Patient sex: F
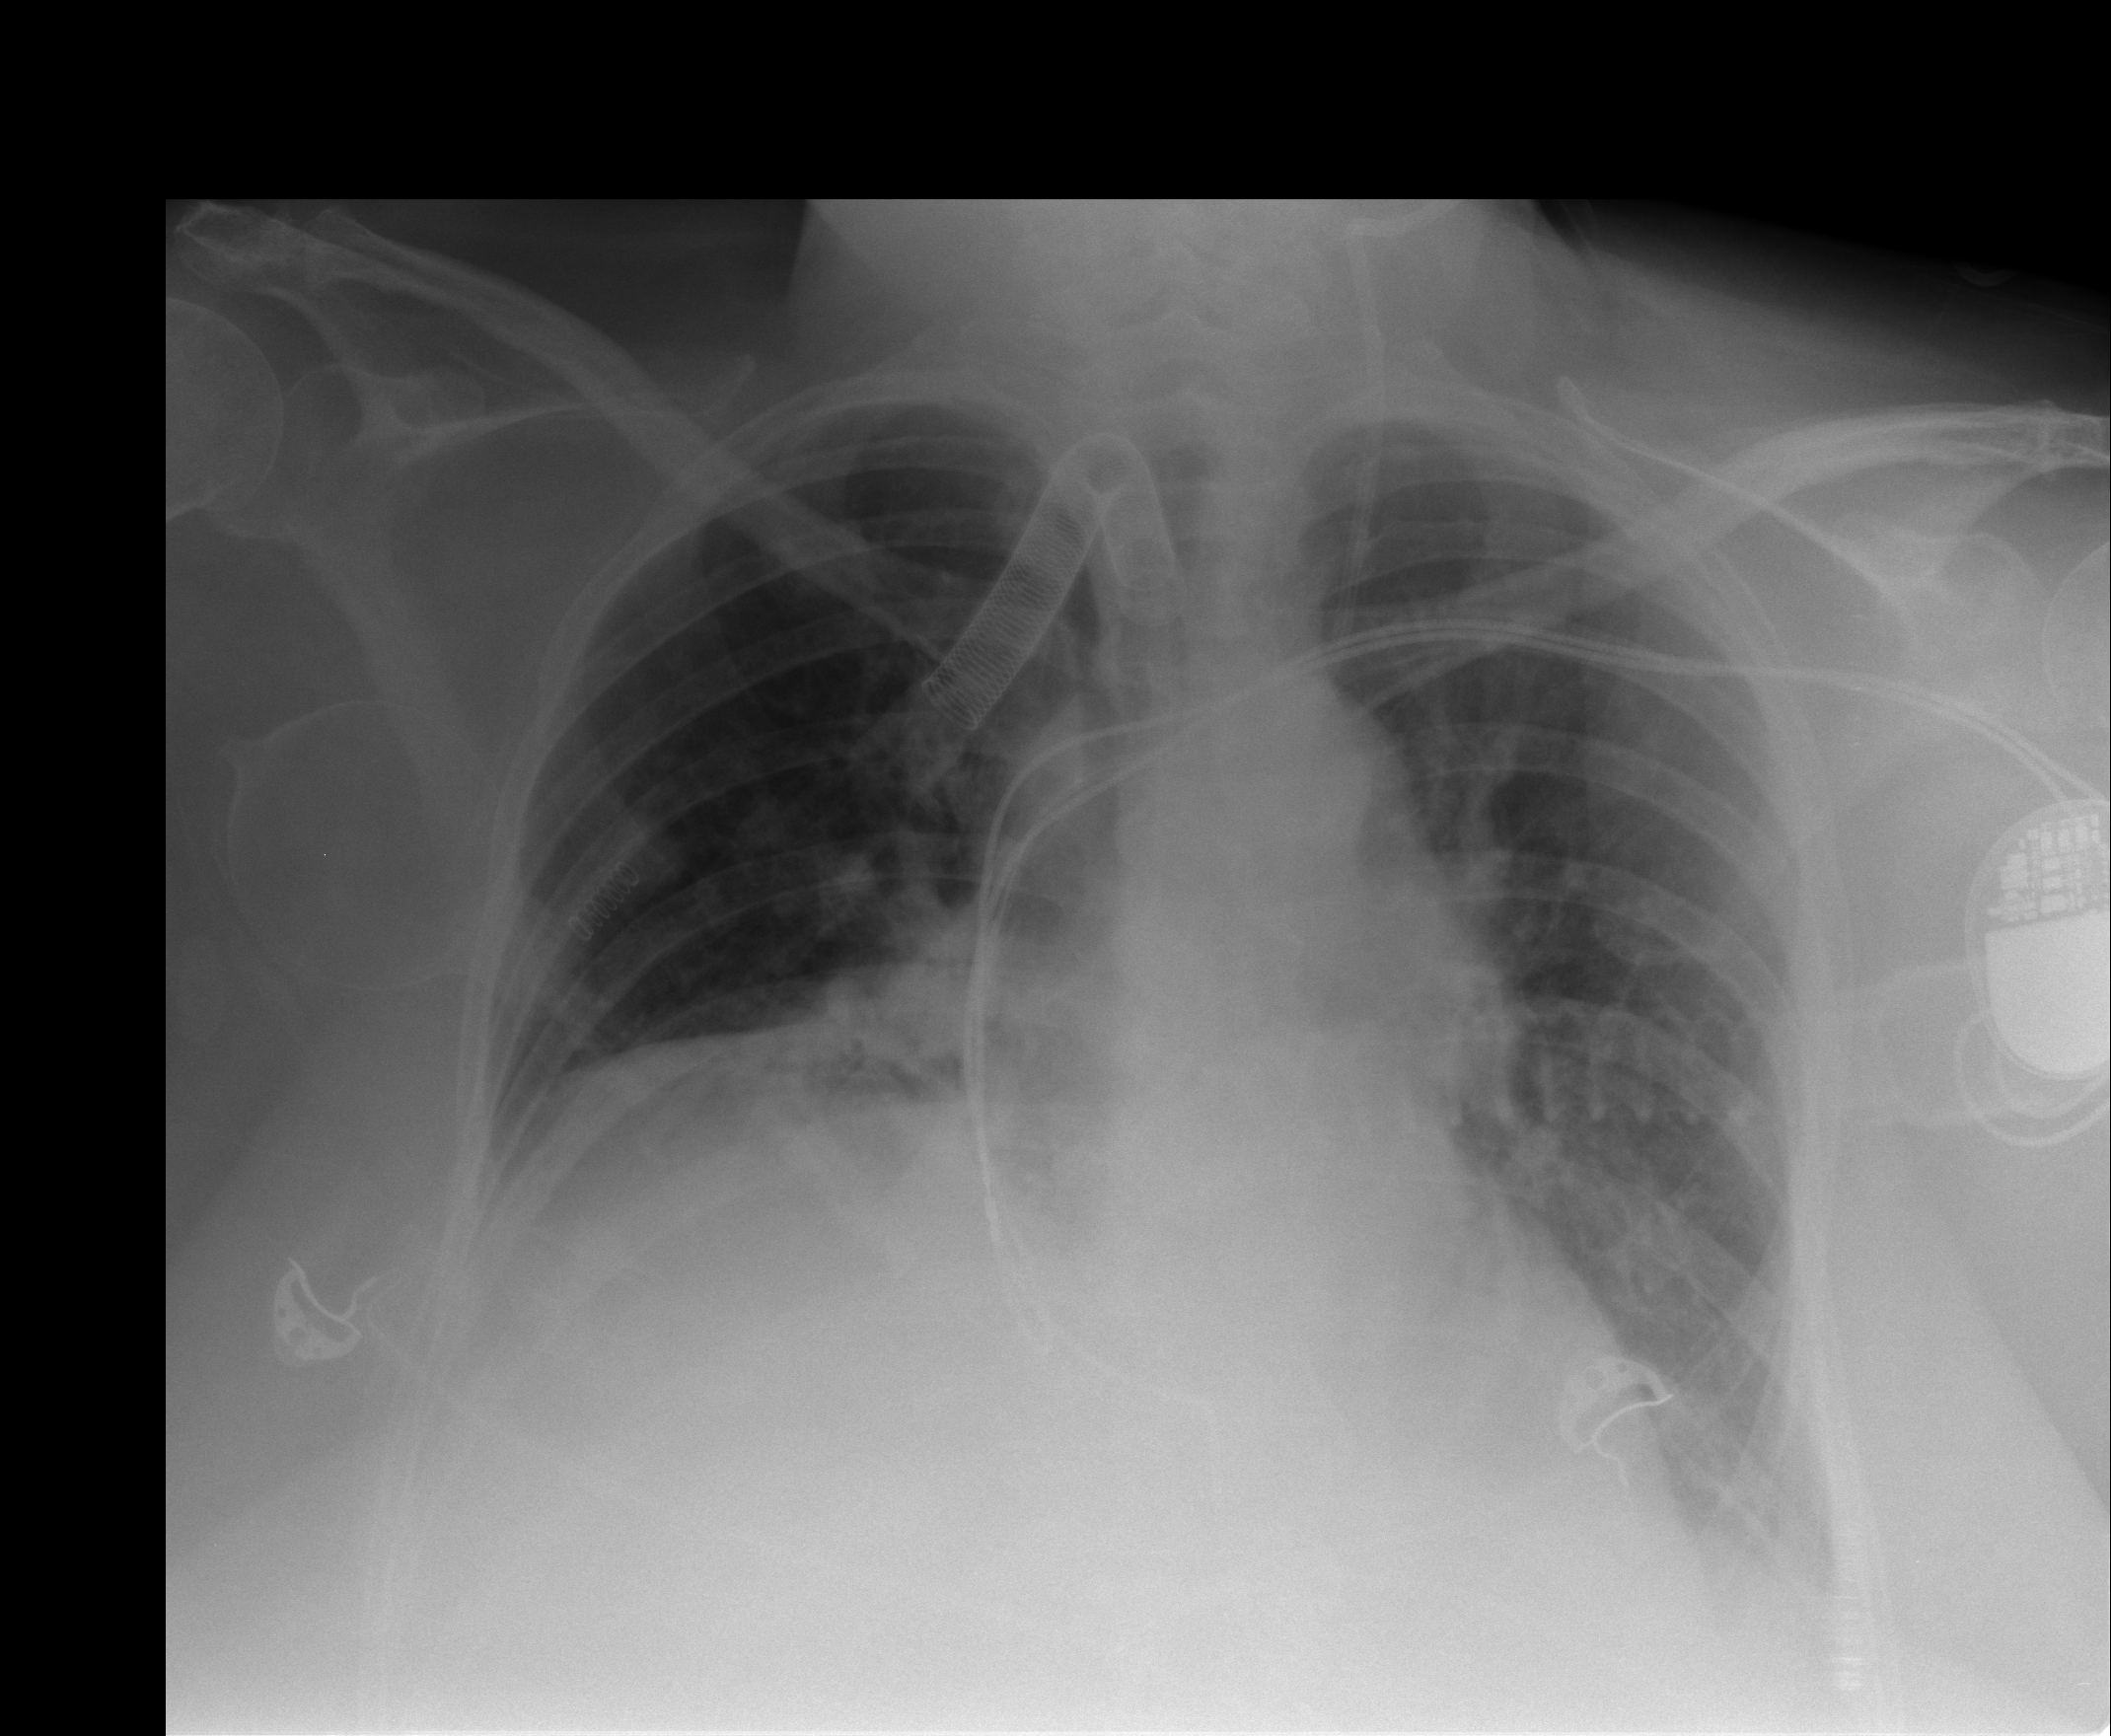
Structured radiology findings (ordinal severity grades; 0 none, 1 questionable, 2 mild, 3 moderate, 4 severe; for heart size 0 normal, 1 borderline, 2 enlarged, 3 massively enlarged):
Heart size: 0
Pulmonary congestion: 0
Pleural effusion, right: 2
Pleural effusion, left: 2
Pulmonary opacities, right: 0
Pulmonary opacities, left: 0
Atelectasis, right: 2
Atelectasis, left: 2